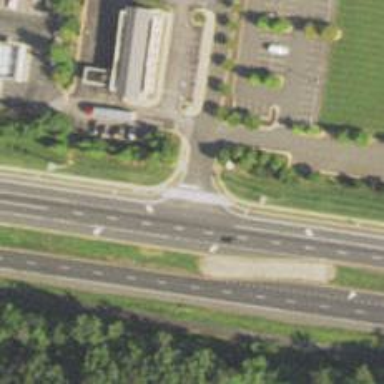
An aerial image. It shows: Crossing on the road.